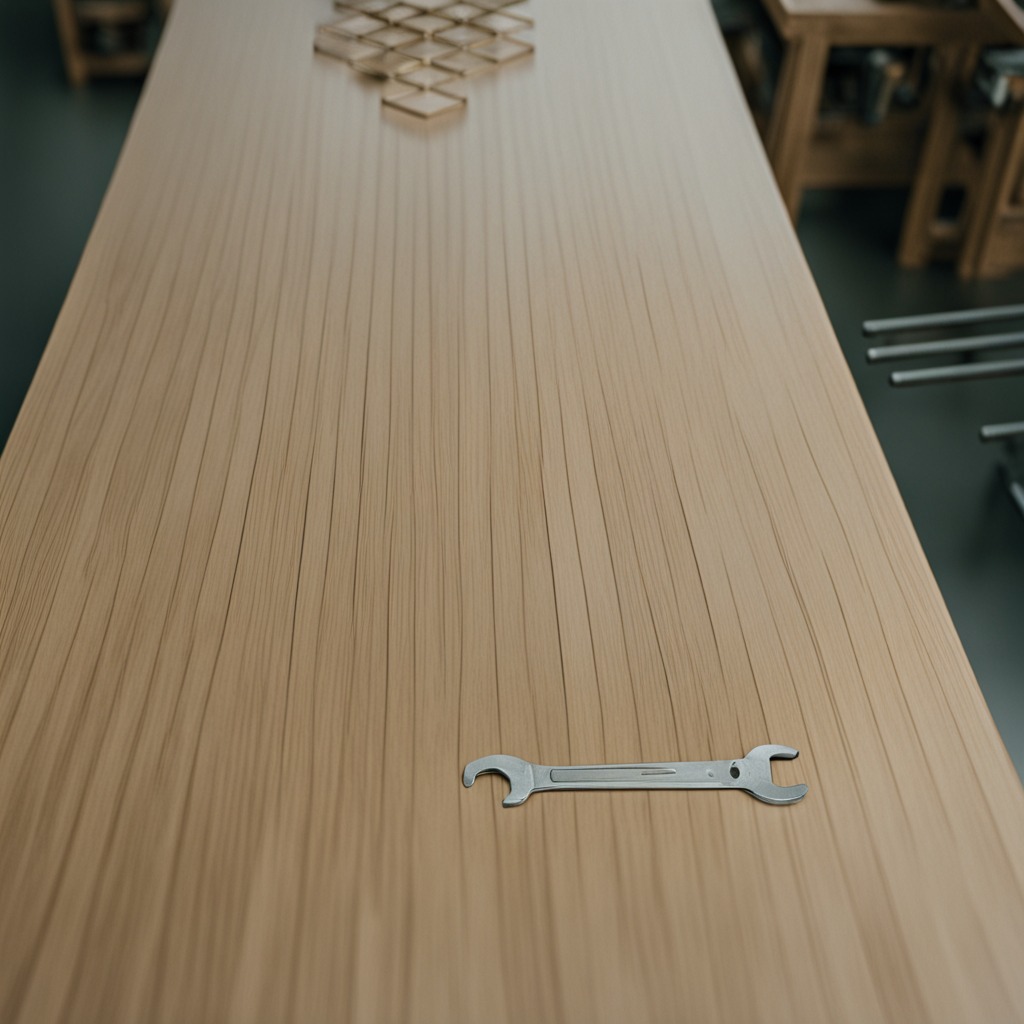
An wrench is lying on a workbench inside a coastal fishing gear workshop.